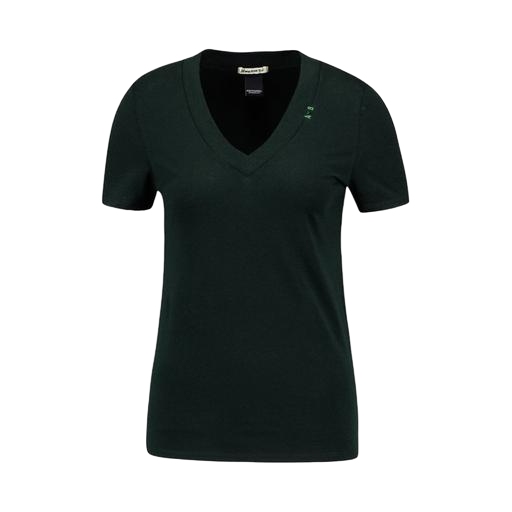
green v-neck shirt, green wide double-v tee, deep vee tee, white background